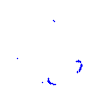
Particle: pion